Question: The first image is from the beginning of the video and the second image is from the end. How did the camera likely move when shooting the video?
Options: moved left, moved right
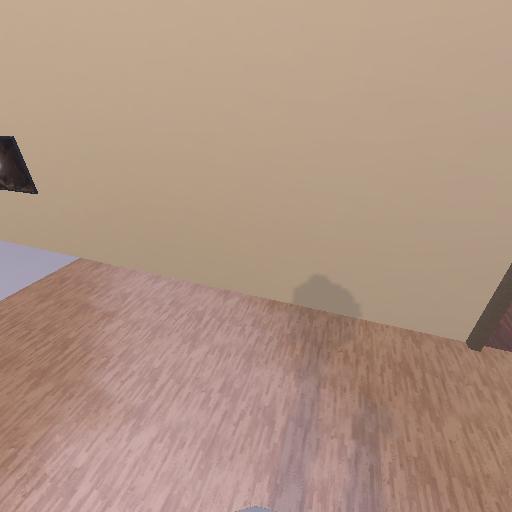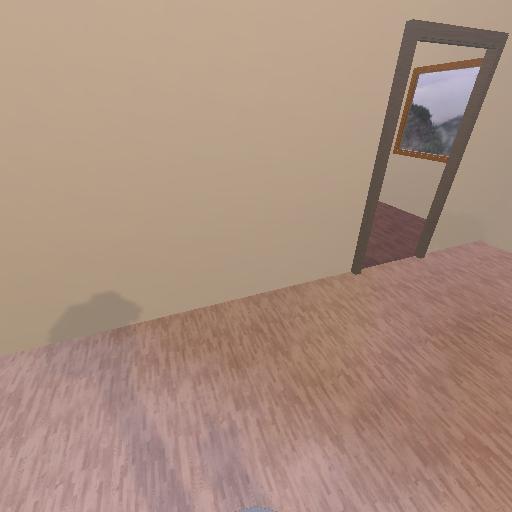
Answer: moved left